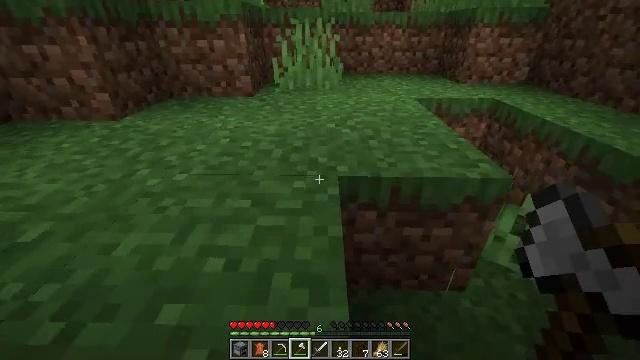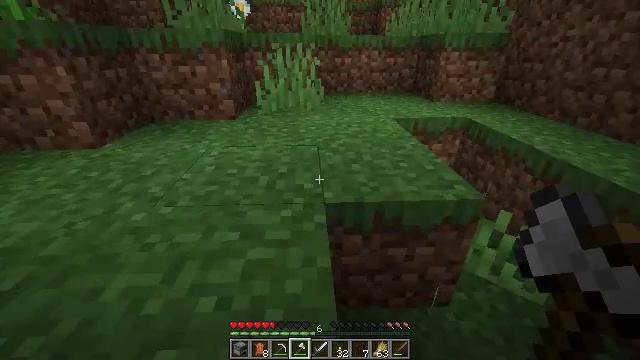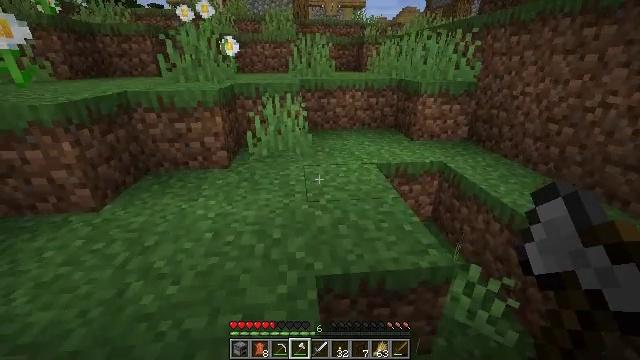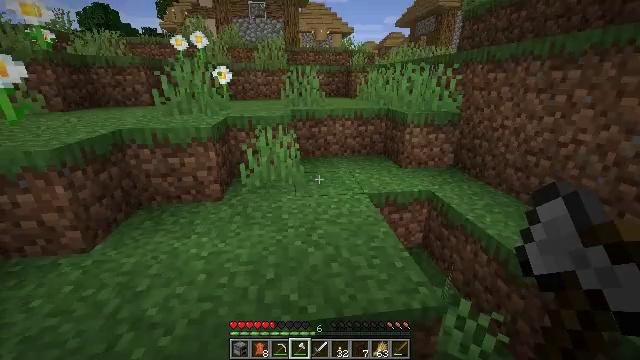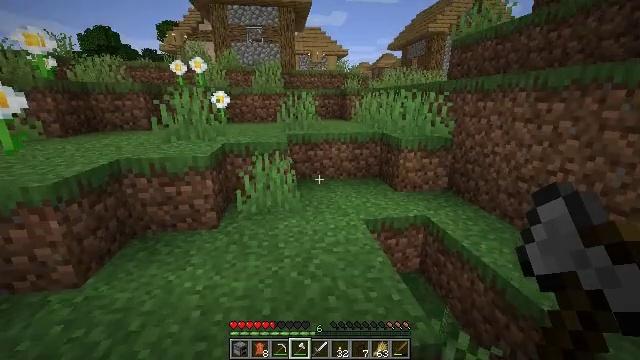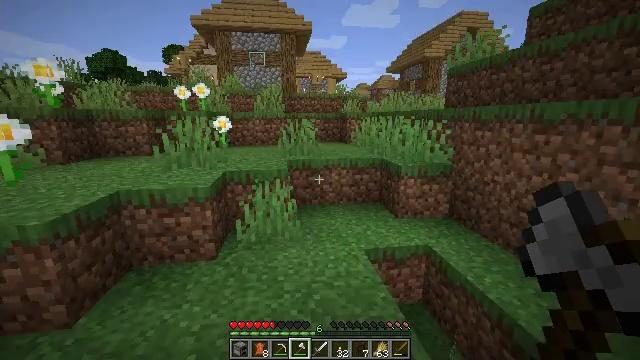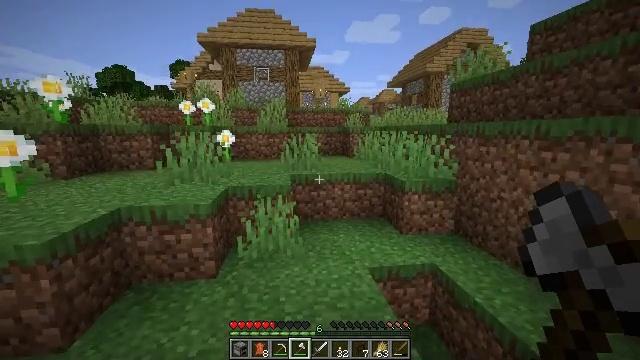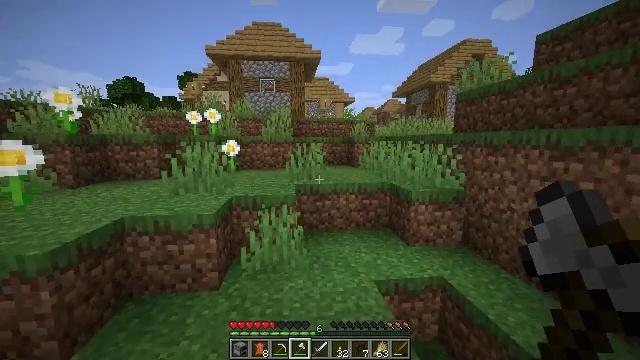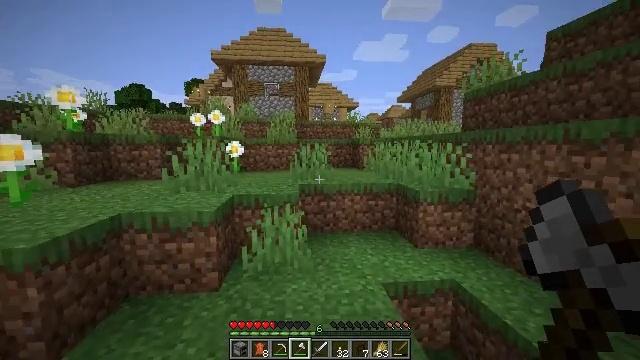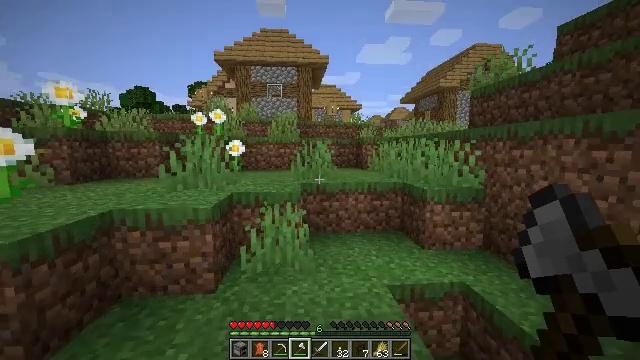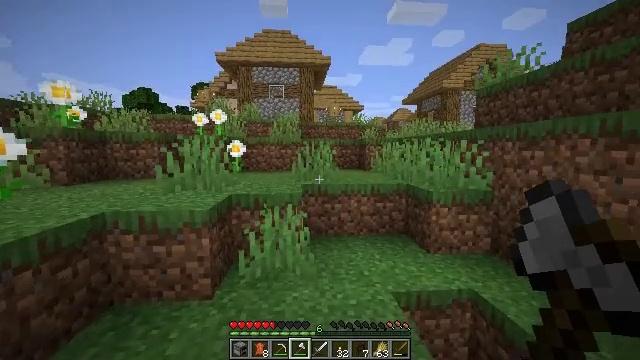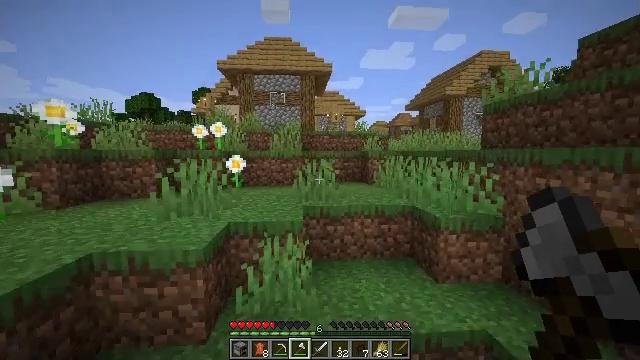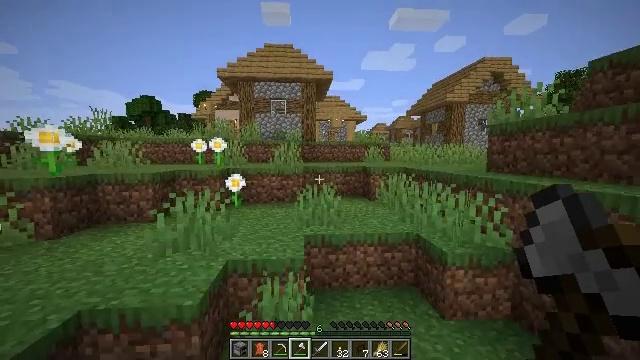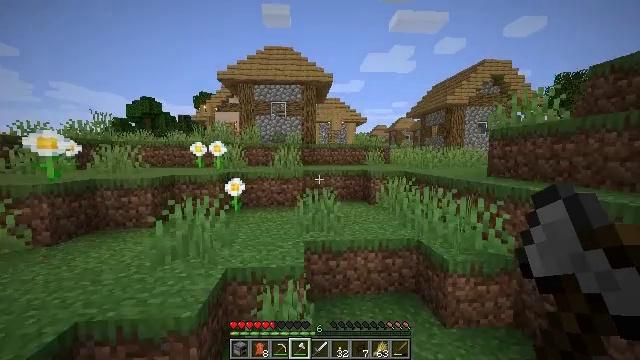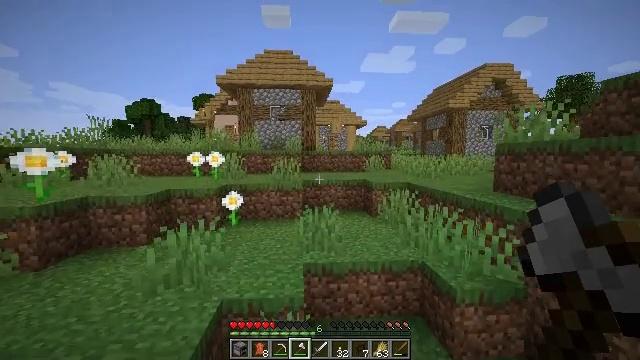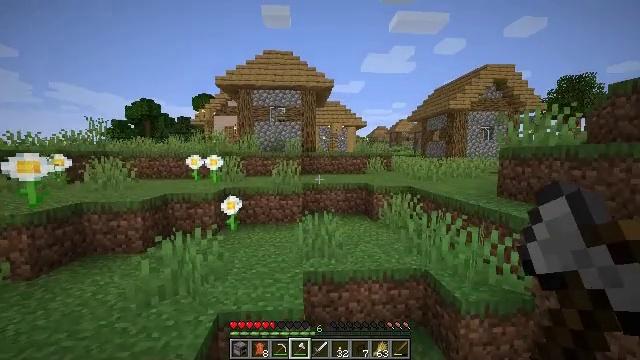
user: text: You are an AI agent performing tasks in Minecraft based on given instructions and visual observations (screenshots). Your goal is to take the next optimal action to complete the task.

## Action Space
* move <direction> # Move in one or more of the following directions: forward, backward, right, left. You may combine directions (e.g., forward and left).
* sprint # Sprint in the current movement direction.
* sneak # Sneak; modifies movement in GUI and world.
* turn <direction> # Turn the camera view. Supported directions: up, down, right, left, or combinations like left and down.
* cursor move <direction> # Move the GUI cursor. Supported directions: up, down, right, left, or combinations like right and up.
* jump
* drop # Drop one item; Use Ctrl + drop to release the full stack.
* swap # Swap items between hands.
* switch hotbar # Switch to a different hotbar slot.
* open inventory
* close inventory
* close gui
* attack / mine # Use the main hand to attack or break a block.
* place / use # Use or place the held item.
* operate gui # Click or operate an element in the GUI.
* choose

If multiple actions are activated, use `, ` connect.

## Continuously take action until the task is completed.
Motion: motion action
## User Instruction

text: Put the materials in the crafting grid to make a smoker.
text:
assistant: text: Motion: move forward, turn right and up, jump
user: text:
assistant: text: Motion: move forward, turn right and up, jump
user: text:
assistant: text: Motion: move forward, turn right and up, jump
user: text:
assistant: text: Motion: move forward, turn up, jump
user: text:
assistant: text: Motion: move forward, turn up, jump
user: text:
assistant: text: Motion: move forward, turn up, jump
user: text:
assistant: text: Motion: move forward, turn left and up, jump
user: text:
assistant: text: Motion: move forward, sprint, turn up, jump
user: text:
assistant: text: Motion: move forward, sprint, jump
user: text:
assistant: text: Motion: move forward, sprint, jump
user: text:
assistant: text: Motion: move forward, sprint, jump
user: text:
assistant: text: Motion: move forward, sprint, jump
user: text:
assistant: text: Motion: move forward, sprint, jump
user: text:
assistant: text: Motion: move forward, jump
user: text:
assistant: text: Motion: move forward, jump
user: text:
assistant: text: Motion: move forward, jump
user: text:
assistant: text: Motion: move forward, jump
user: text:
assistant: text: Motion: move forward, jump
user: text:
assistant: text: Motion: move forward, jump
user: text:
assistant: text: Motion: move forward, jump
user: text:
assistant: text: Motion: move forward, jump
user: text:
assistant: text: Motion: move forward, jump
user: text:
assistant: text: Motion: move forward, sprint, jump
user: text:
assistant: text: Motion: move forward, sprint, jump
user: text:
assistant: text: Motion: move forward, sprint, jump
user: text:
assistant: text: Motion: move forward, sprint, jump
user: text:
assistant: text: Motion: move forward, sprint, jump
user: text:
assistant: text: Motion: move forward, jump
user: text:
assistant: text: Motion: move forward, jump
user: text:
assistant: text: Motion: move forward, jump